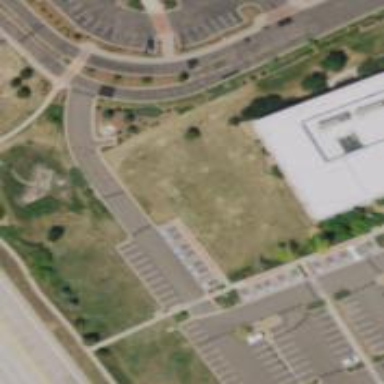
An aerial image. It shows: Parking space.